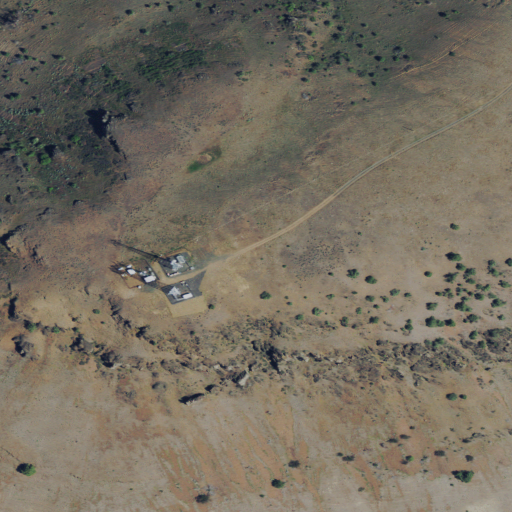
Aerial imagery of mountain in Oregon named Black Butte containing grassland, evergreen forest, and shrub